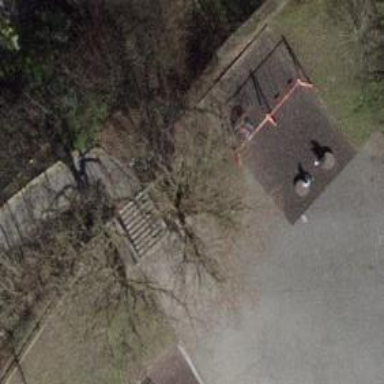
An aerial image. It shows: Set of steps on the road.